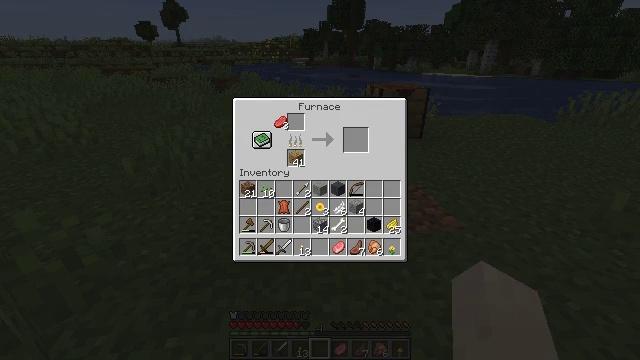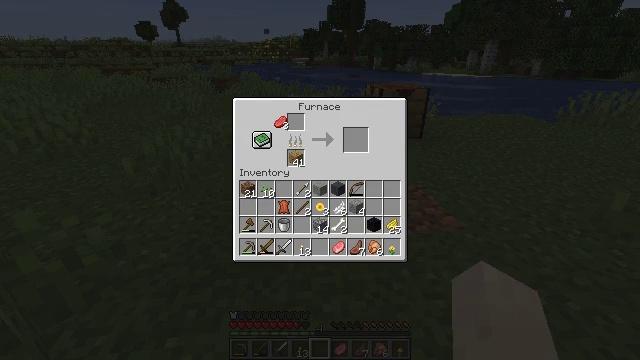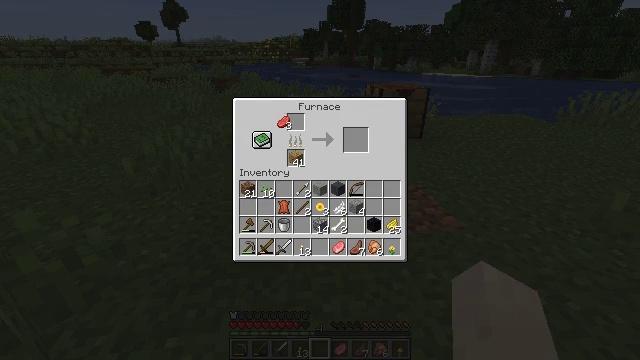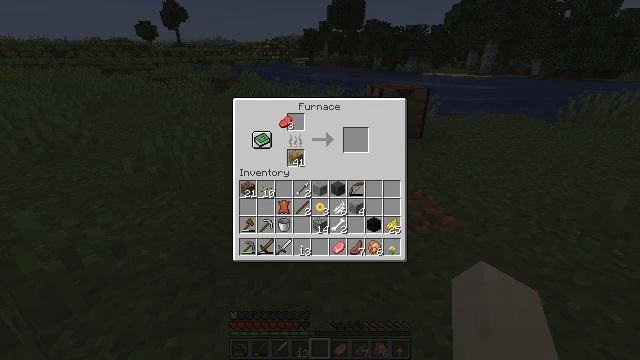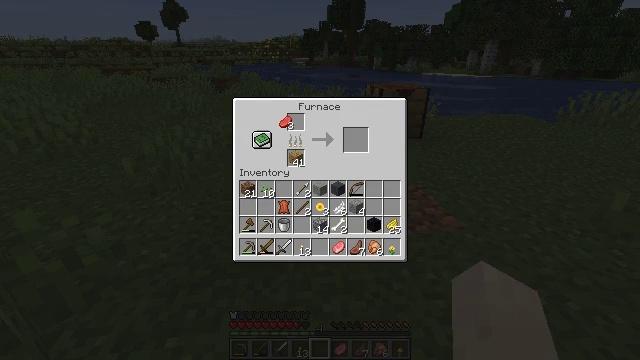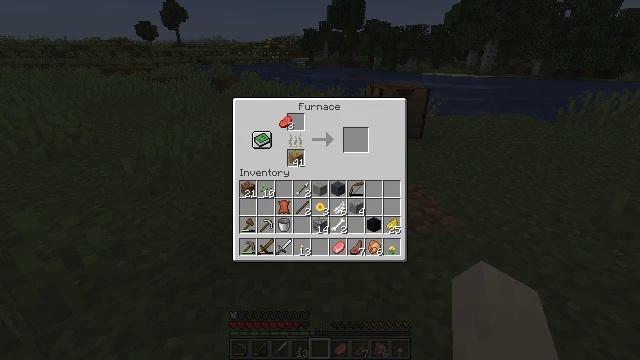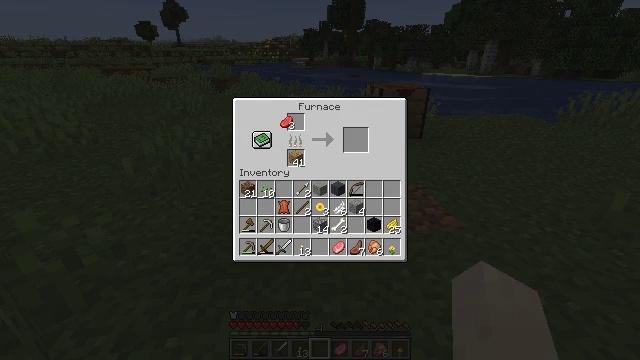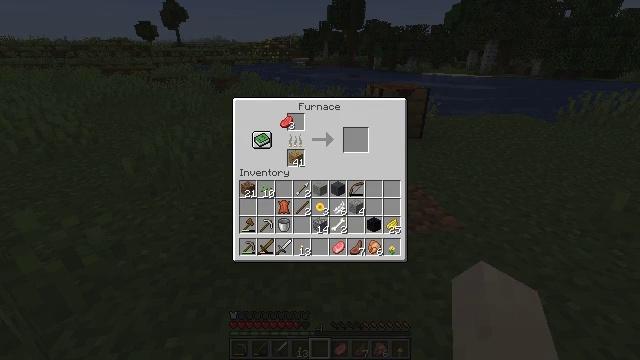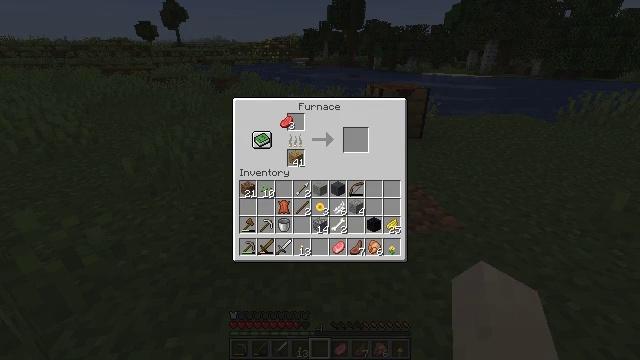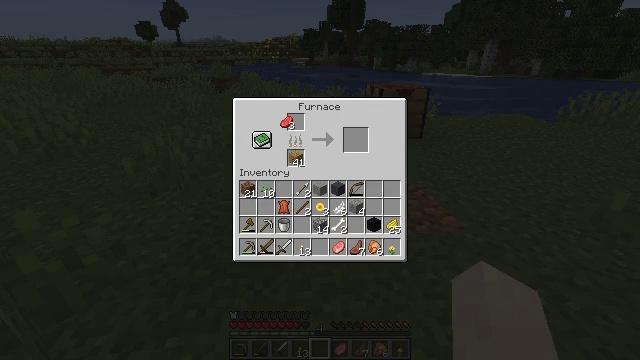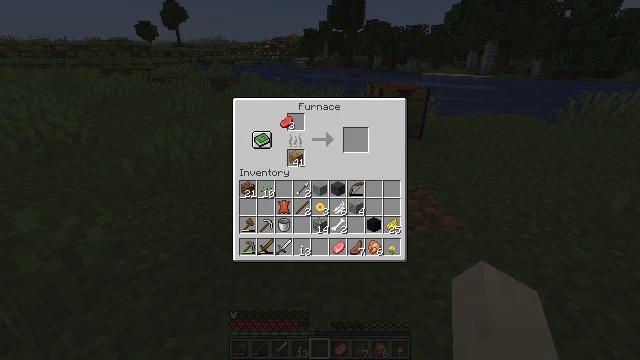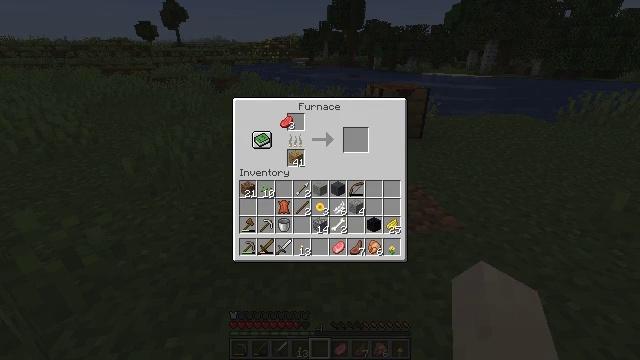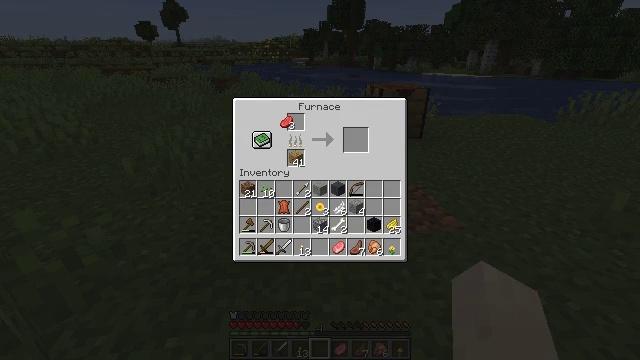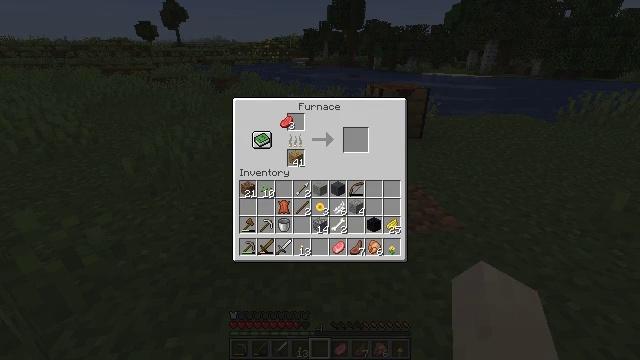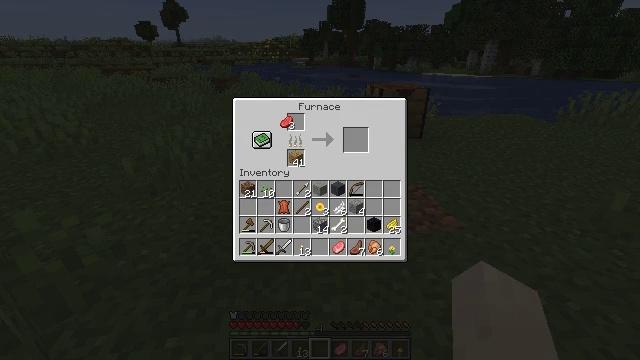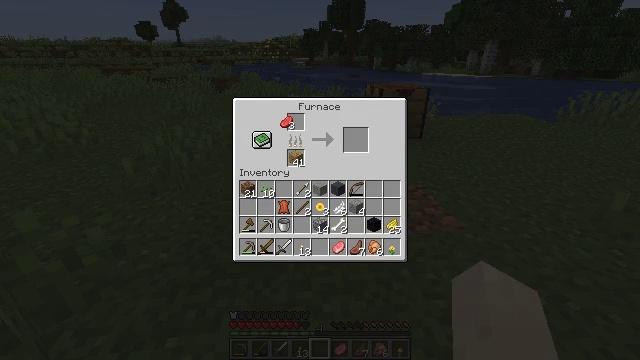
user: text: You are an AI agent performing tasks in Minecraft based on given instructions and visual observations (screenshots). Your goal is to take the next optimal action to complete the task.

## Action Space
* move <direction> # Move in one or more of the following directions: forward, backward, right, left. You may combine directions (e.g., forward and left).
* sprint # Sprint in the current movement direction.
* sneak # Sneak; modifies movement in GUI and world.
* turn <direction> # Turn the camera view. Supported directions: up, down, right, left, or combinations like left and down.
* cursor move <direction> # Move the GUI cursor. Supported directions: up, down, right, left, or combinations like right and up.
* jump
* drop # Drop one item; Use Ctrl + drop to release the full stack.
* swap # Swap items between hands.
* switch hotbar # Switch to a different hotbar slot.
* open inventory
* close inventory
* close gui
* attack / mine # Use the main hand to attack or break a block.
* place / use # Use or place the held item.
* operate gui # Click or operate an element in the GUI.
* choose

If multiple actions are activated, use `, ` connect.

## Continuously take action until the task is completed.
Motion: motion action
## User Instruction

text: Drop a wooden sword.
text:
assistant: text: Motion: no_op
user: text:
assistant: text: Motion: no_op
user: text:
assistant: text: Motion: no_op
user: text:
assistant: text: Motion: no_op
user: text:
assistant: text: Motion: no_op
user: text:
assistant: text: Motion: no_op
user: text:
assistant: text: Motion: operate gui
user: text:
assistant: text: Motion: operate gui
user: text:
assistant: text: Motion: no_op
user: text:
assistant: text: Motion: no_op
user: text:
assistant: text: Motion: no_op
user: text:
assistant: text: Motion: no_op
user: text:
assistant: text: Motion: no_op
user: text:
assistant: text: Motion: no_op
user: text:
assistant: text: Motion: no_op
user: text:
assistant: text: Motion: no_op
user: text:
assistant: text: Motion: no_op
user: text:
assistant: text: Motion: no_op
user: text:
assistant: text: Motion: no_op
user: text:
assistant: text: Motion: no_op
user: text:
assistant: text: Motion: no_op
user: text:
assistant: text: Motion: no_op
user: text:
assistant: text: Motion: no_op
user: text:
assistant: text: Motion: no_op
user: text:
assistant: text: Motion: no_op
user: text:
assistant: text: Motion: no_op
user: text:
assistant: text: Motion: no_op
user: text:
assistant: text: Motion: no_op
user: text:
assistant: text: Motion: no_op
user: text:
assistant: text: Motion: no_op